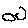
Label: cloud